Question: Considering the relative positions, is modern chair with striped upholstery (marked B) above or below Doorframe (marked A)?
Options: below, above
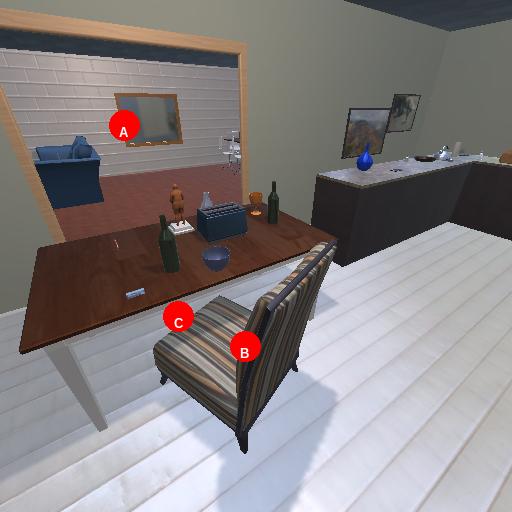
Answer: below